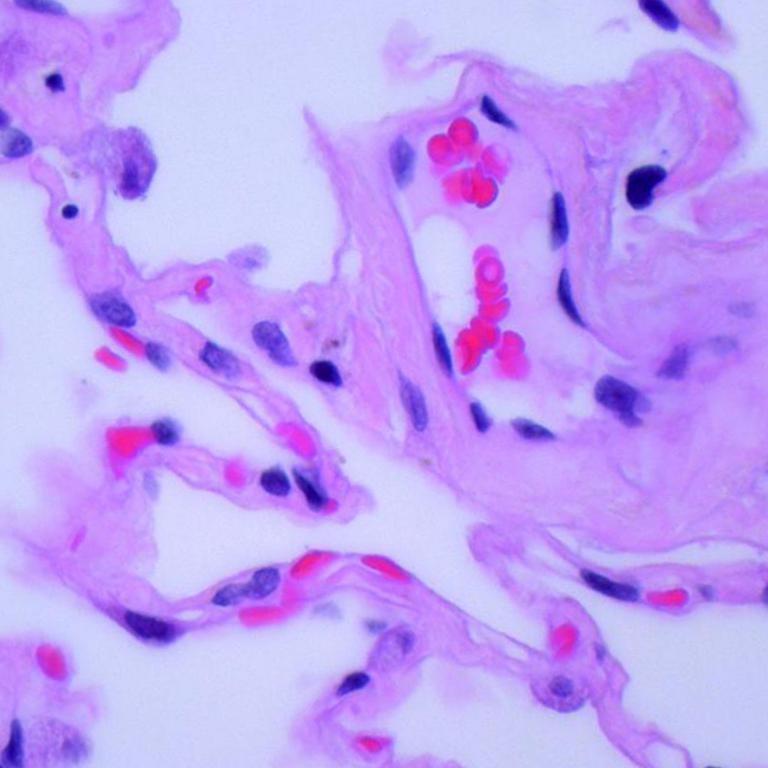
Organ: lung
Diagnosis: benign